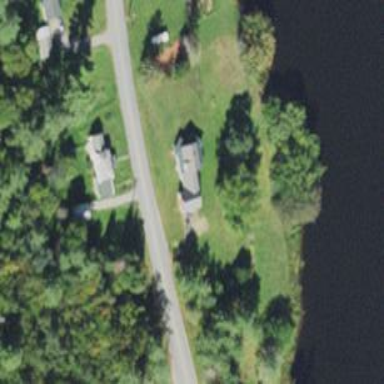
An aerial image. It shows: Simple house.